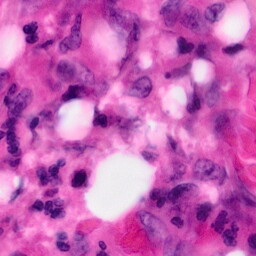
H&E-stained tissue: Pancreatic